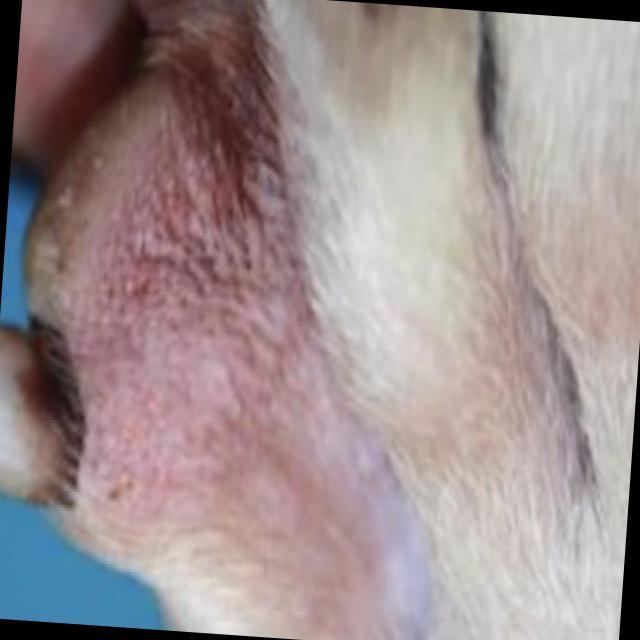
Canine fungal skin infection — characterized by alopecia, scaling, crusting, and circular lesions. Common agents include Malassezia and Candida species.